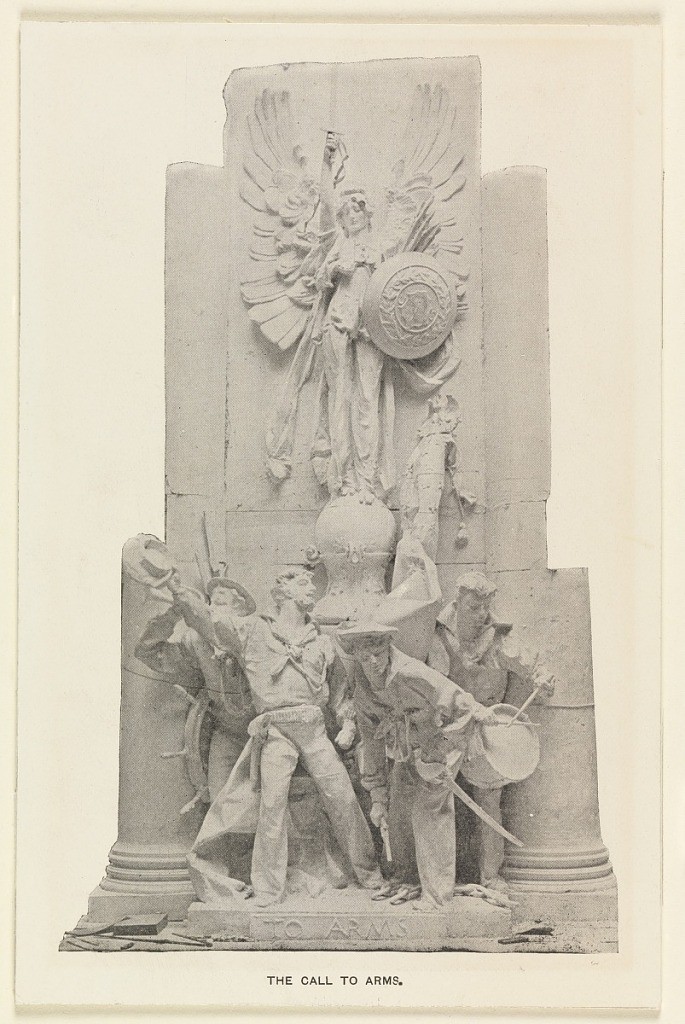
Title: Detail of the Call to Arms Statue on the Dewey Arch
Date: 1899
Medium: Photographic print on paper
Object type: Print
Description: A photographic detail of the sculpture Call to Arms on the Dewey arch. The sculpture shows men brandishing arms being led by an angel with a shield.